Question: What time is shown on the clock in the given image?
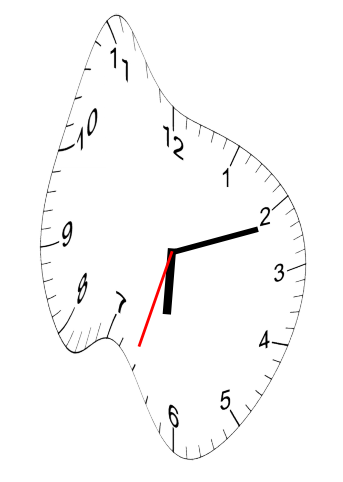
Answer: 06:11:33